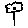
Label: flower